Question: I'm trying to print complex XML's node values using XPath, I have attached an image for helping to see the path which I need to reach (red underline).

Original XML file can be found <URL>
I was trying something like that:
'''
<?php
$xml = simplexml_load_file('document.xml');
echo "<strong>Using direct method...</strong><br />";
$names = $xml->xpath('/w:document/w:body/w:tbl[0]/w:tr[1]/w:tc[0]/w:p/w:r/w:t');
foreach($names as $name) {
echo "Found $name<br />";
}
?>
'''
This method I am using to replace this node:
'''
$file = "document.xml";
$fp = fopen($file, "rb") or die("error");
$str = fread($fp, filesize($file));
$xml = new DOMDocument();
$xml->formatOutput = true;
$xml->preserveWhiteSpace = false;
$xml->loadXML($str) or die("Error");
$root = $xml->documentElement;
$fnode = $root->childNodes->item(0);
$ori = $fnode->childNodes->item(1);
$ori1 = $ori->childNodes->item(3);
$ori2 = $ori1->childNodes->item(1);
$ori3 = $ori2->childNodes->item(1);
$ori4 = $ori3->childNodes->item(1);
$ori5 = $ori4->childNodes->item(1);
$wt = $xml->createElement("w:t");
$wtText = $xml->createTextNode("".$name." ".$item."");
$wt->appendChild($wtText);
$ori4->replaceChild($wt,$ori5);
$xml->save("document.xml");
'''
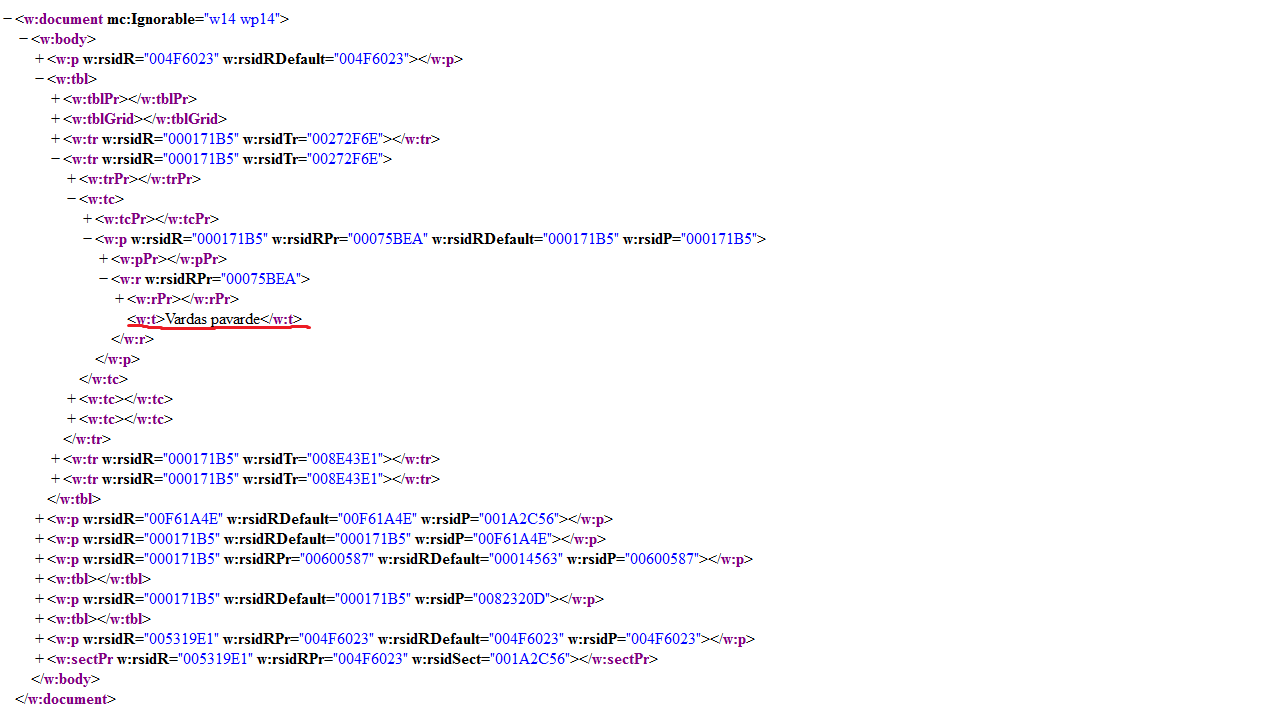
Answer: '''
<?php
// Load XML
$doc = new DOMDocument();
$doc->load("document.xml");
// Use xpath to grab the node in question. I copied your xpath
// query as-is, assuming it was capable of targetting exactly
// the node you are trying to replace. If it returns more than
// one node, then only the first will be replaced.
// If this isn't what you want, I suggest modifying your xpath
// query to match exactly the single node you want to replace.
$xpath = new DOMXPath($doc);
$oldElement = $xpath->query("/w:document/w:body/w:tbl[0]/w:tr[1]/w:tc[0]/w:p/w:r/w:t")->item(0);
$newElement = $doc->createElementNS("http://schemas.openxmlformats.org/wordprocessingml/2006/main", "w:t", $name . " " . $item);
// Replace old element with new element
$oldElement->parentNode->replaceChild($newElement, $oldElement);
?>
'''